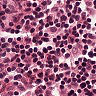
Metastatic tissue present: no